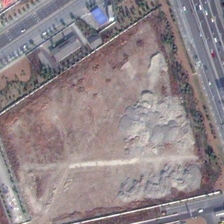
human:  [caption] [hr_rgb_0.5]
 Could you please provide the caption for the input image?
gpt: many kinds of cars are on the road .

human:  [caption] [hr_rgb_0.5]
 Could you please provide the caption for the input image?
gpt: some trees were planted around the bare land .

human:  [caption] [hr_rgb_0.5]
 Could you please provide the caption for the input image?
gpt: many kinds of cars are on the road .

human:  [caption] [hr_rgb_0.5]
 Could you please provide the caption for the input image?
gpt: some trees were planted around the bare land .

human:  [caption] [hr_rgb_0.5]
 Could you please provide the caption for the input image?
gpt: some trees were planted around the bare land .